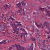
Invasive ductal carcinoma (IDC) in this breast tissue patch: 1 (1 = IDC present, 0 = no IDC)